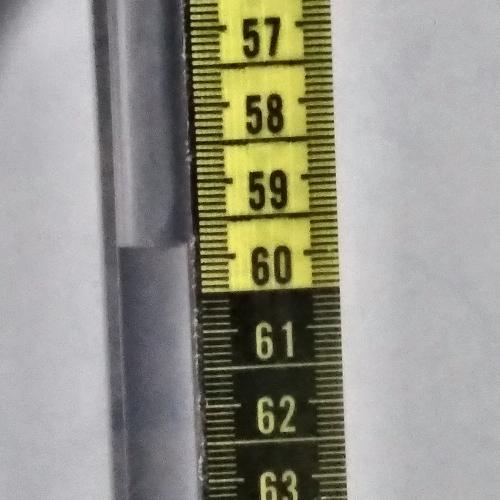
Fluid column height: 59.8 cm